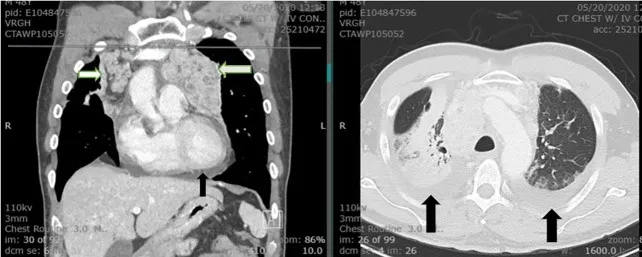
The CT of chest demonstrates extensive bilateral hilar and mediastinal lymphadenopathy (white arrows). Bilateral pleural effusion and moderate pericardial effusion are noted (black arrows). The visualized portion of the thyroid gland is normal.
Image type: radiology (ct)